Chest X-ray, PA view. Patient: 46 years old, sex F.
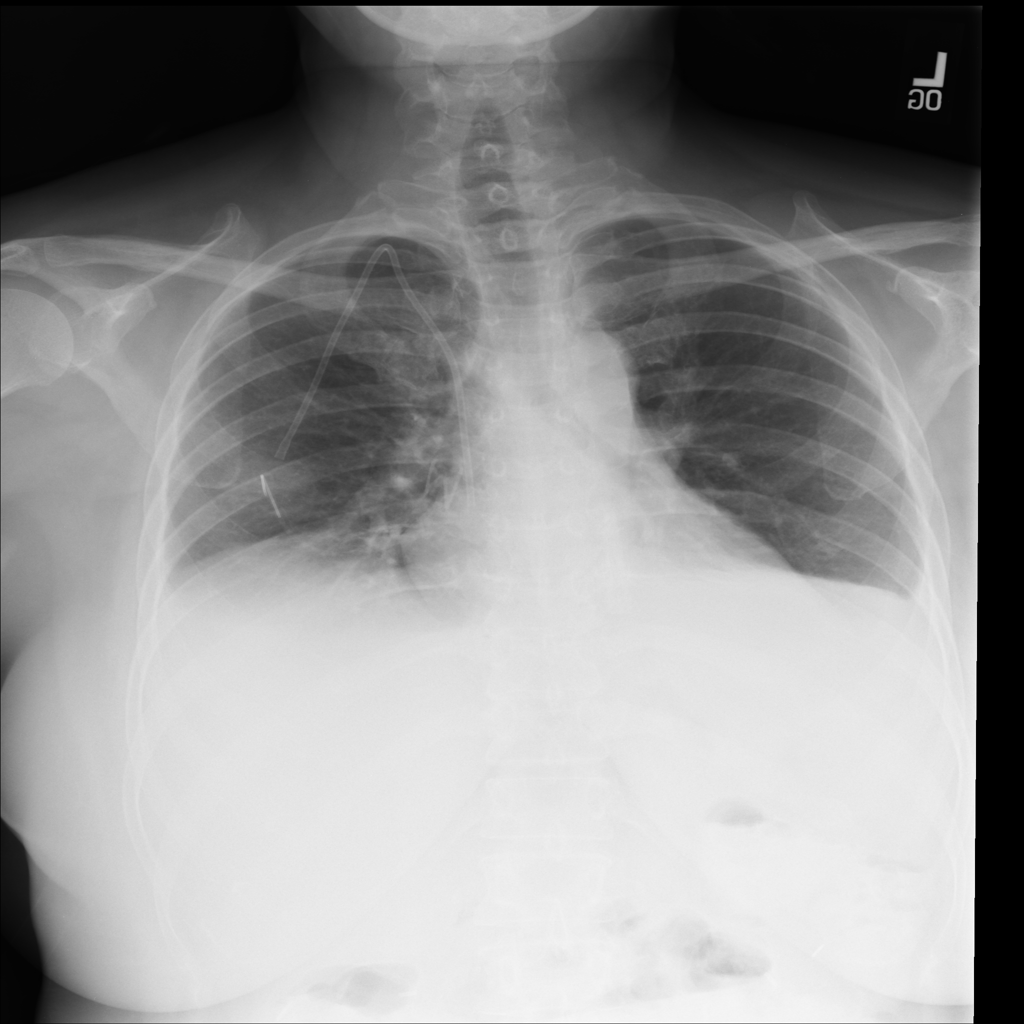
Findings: Effusion